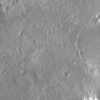
Label: not_dusty